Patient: sex M, age 62
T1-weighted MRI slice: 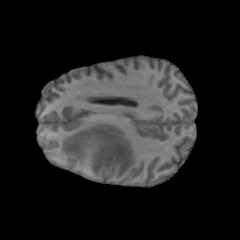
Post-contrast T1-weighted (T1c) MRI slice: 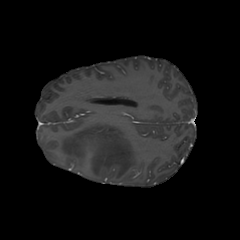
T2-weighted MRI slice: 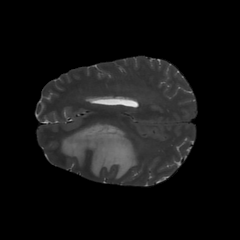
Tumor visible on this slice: yes
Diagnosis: Glioblastoma, IDH-wildtype
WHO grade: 4